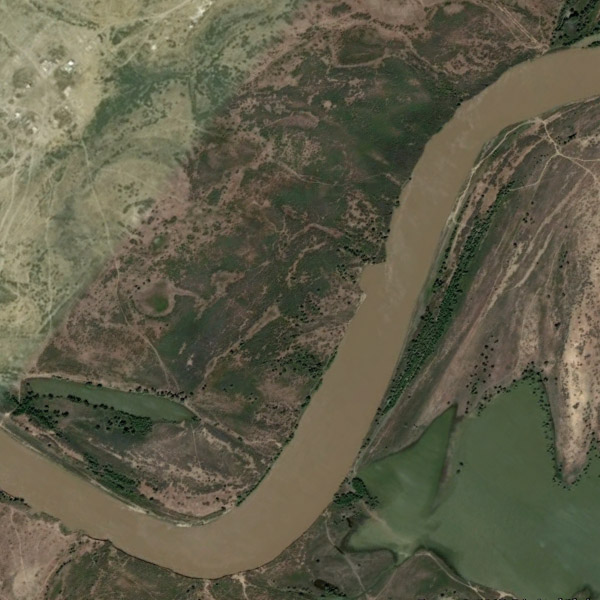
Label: River